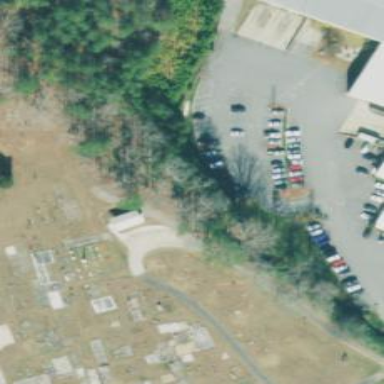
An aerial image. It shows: Cemetery.